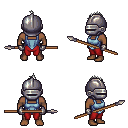
a pixel art fantasy rpg character, male body template, human, dark skin, blue vest, red pants, white mohawk hairstyle, metal helm, metal gloves, spear, four views (front, back, left, right), 2x2 character sprite sheet, small pixel art, hard edges, no anti-aliasing